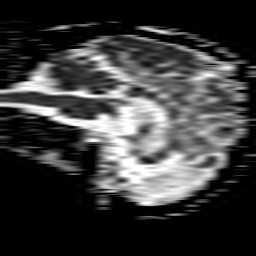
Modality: ADC
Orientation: sagittal
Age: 84
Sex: female
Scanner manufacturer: philips
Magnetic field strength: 1.5 T
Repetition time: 3.778 s
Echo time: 0.09565 s